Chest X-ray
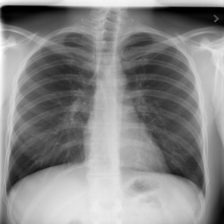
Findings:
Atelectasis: negative
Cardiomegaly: negative
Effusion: negative
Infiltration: negative
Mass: negative
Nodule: negative
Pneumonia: negative
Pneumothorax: negative
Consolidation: negative
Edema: negative
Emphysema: negative
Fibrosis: negative
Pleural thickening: negative
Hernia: negative